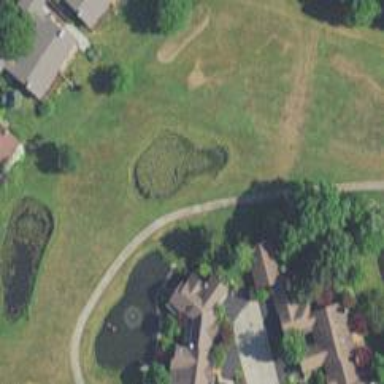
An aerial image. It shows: Golf fairway surrounded by grass.